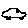
Label: car